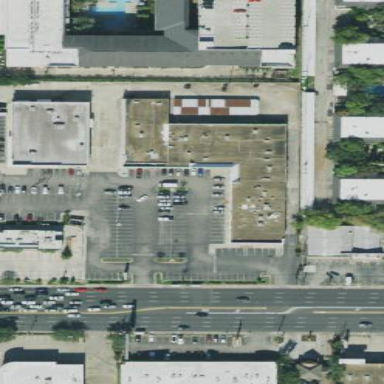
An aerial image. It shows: Retail building.